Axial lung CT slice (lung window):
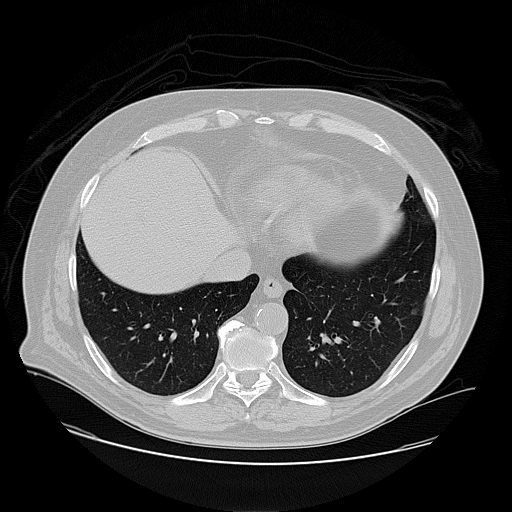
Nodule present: yes
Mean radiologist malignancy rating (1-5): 2.5